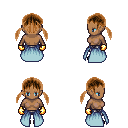
a pixel art fantasy rpg character, female body template, human, dark skin, overskirt, metal pants, brown twin-tailed hairstyle, gold gloves, black slippers, four views (front, back, left, right), 2x2 character sprite sheet, small pixel art, hard edges, no anti-aliasing